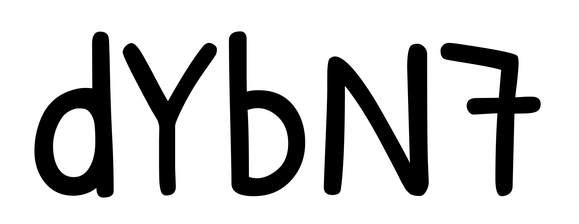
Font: PatrickHand-Regular